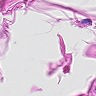
Metastatic tissue present: no